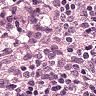
Metastatic tissue present: no